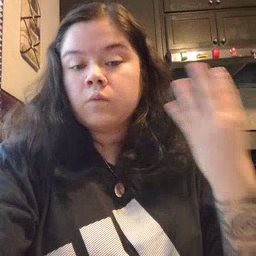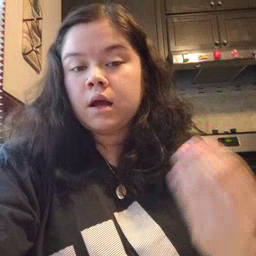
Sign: outside